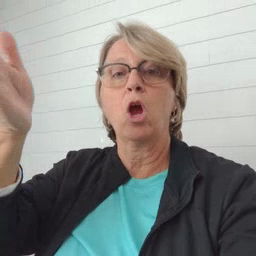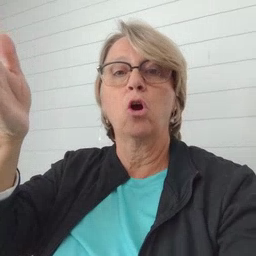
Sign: there